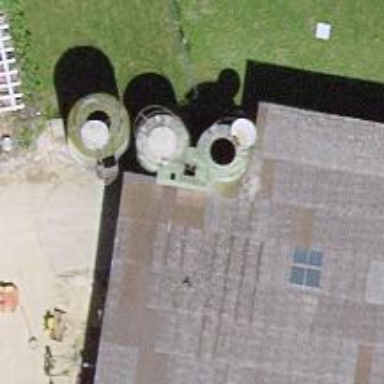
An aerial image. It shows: Silo.